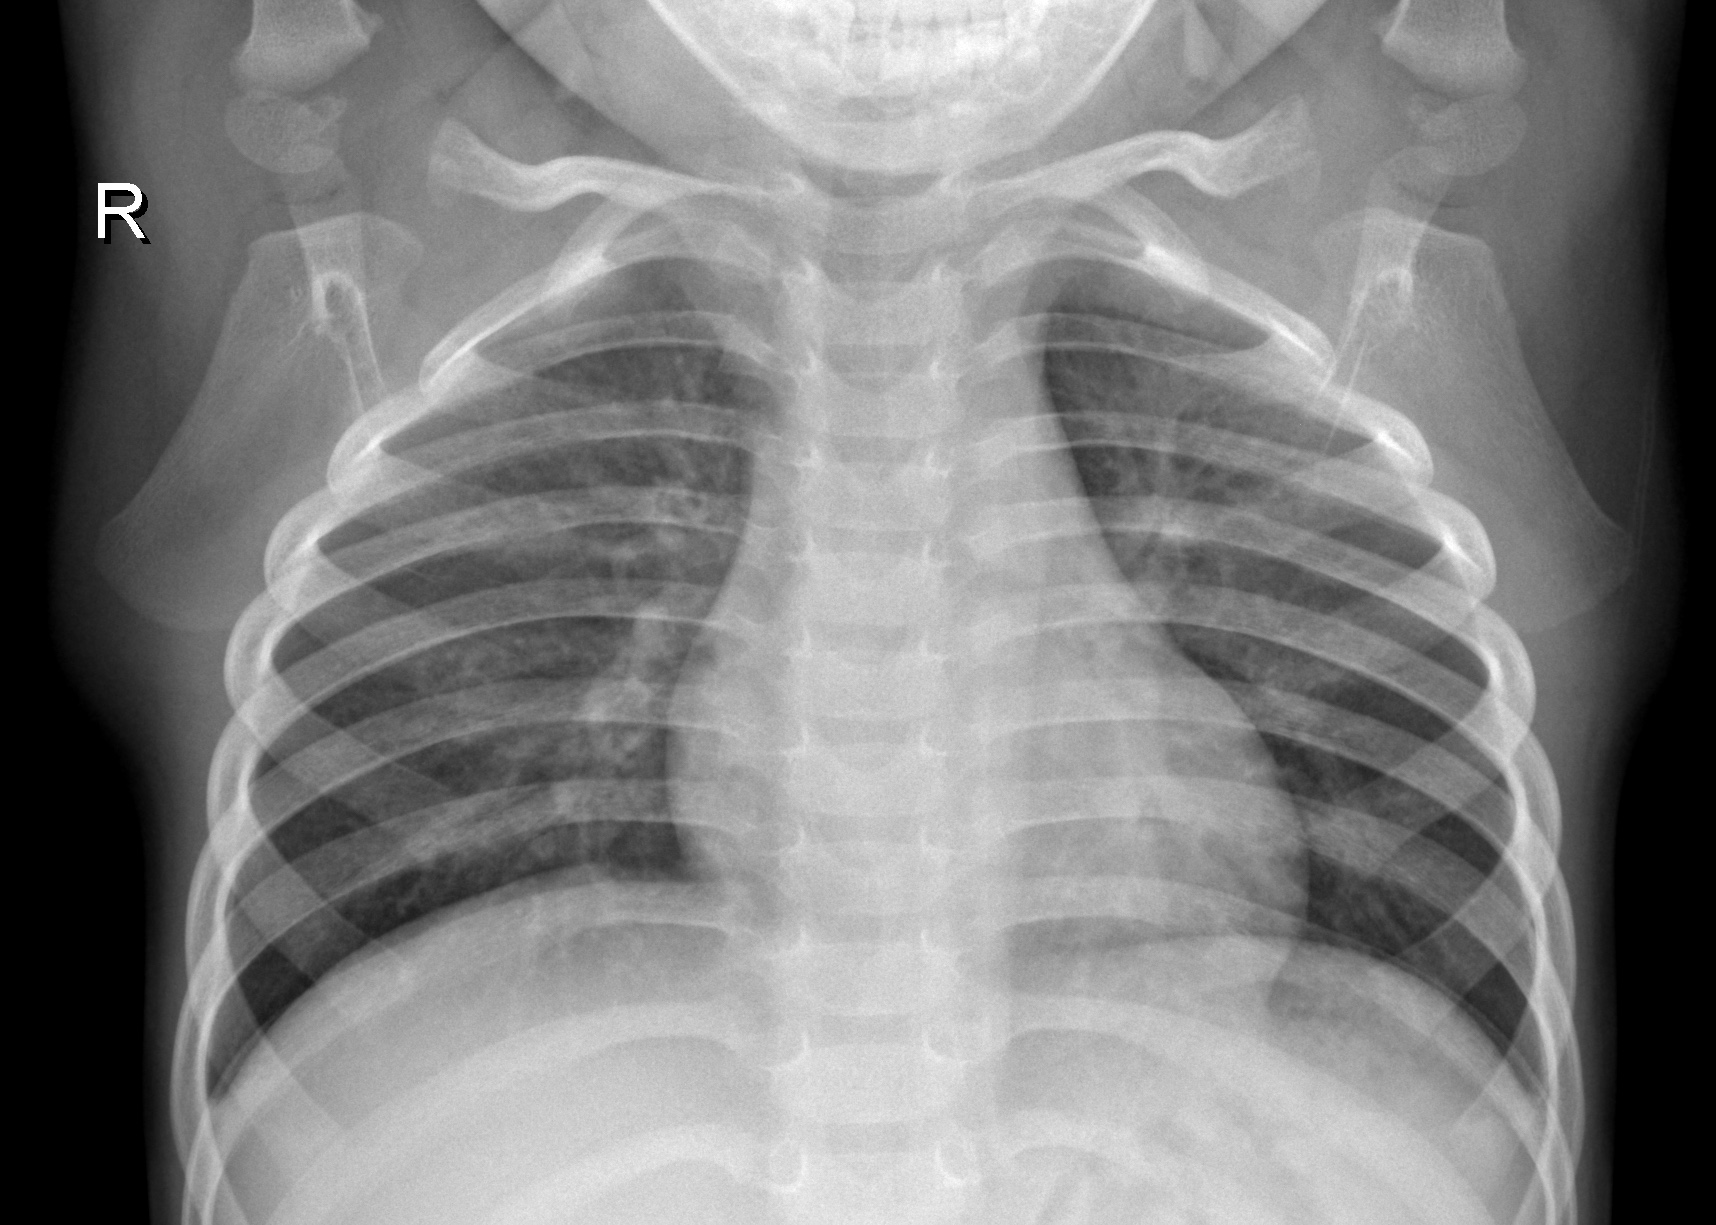
Diagnosis: NORMAL